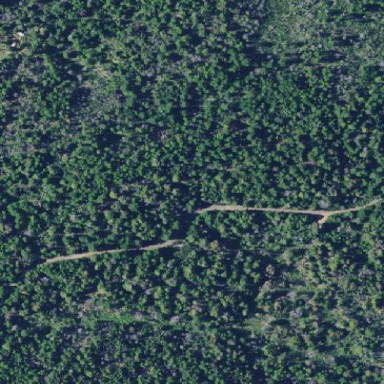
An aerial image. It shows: Forest area.